Question: I've spent a while trying different things to try to get this to homework assignment to work correctly but I can't figure it out and it's the very last part which I presume is staring me in the face. When I enter a first name and last name and press Add account and then confirm it should add an account to an arraylist and then when I press No. of Accounts It should show me how many accounts there are in total, however it keeps showing 0.

'''
import java.util.*;
public class BasicAccountList
{
private ArrayList < BasicAccount> accounts;
/**
* Create a BasicAccount.
*/
public BasicAccountList()
{
accounts = new ArrayList < BasicAccount>();
}
/**
* Add an account to this account list.
* @param account the accountobject to be added
*/
public void addAccount(BasicAccount account)
{
accounts.add(account);
}
/**
* Return the number of accounts currently held.
*
* @return the number of accounts
*/
public int getNumberOfAccounts()
{
return accounts.size();
}
}
'''
'''
public class BasicAccount
{
private Name name;
private String accountNumber;
/**
* Constructor for objects of class Account.
* The number of pointsHeld should should be set to
* the supplied value.
*
* @param fName The Account Holder's first name
* @param lName The Account Holder's last name
* @param acctNumber The account number
*/
public BasicAccount(String fName, String lName, String acctNumber)
{
name = new Name (fName, lName);
accountNumber = acctNumber;
}
// accessors
/**
* Get the Account Holder's first name
*
* @return the Account Holder's first name
*/
public String getFirstName()
{
return name.getFirst();
}
/**
* Get the Account Holder's last name
*
* @return the Account Holder's last name
*/
public String getLastName()
{
return name.getLast();
}
/**
* Get the Account Holder's account Number
*
* @return the Account Holder's account number
*/
public String getAccountNumber()
{
return accountNumber;
}
public void printAccountDetails()
{
System.out.println( toString());
}
/**
* Return details of an account as a formated string
*
* @return the account details of a particular account
*/
public String toString()
{
String output = accountNumber + " ";
output = output + name.toString() + "
";
return output;
}
// mutators
/**
* Change the first name
*
* @param fName the new first name
*
*/
public void setFirstName(String fName)
{
name.setFirst (fName);
}
/**
* Change the last name
*
* @param lName the new last name
*
*/
public void setLastName(String lName)
{
name.setLast(lName);
}
} // end Account class
'''
'''
/**
* Write a description of class HW4GUI here.
*
* @author (your name)
* @version (a version number or a date)
*/
import javax.swing.*;
import java.awt.*;
import java.awt.event.*;
public class HW4GUI extends JFrame implements ActionListener
{
private BasicAccountList accounts;
private JPanel buttonPanel;
private JButton jbtAdd;
private JButton jbtNumber;
private JButton jbtQuit;
private JLabel jlbAcctNo;
private JLabel jlbFName;
private JLabel jlbLName;
private JTextField jtfAcctNo;
private JTextField jtfFName;
private JTextField jtfLName;
private int nextAcctNo;
private JPanel textPanel;
public HW4GUI ()
{
makeFrame();
showFrame();
nextAcctNo = 1001;
}
public void actionPerformed(ActionEvent ae)
{
BasicAccountList accountlist = new BasicAccountList ();
String item = ae.getActionCommand();
String firstNameText = jtfFName.getText();
String lastNameText = jtfLName.getText();
String finalAccountNumber = jtfAcctNo.getText();
if(item.equals("No. of Accounts"))
{
jbtAdd.setEnabled(false);
jbtNumber.setText ("Clear");
jlbAcctNo.setText("No. of accounts:");
//accounts.getNumberOfAccounts();
BasicAccount newaccount = new BasicAccount(firstNameText, lastNameText, finalAccountNumber);
String accountTotal = Integer.toString (accountlist.getNumberOfAccounts());
jtfAcctNo.setText (accountTotal);
}
}
'''
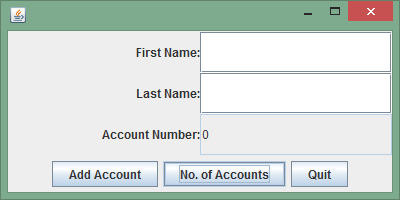
Answer: You create another 'BasicAccountList' inside the 'actionPerformed' method. This means, every time you click a button, you generate a new 'BasicAccountList' and perform all operations on this list, not the one held by 'HW4GUI'.